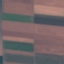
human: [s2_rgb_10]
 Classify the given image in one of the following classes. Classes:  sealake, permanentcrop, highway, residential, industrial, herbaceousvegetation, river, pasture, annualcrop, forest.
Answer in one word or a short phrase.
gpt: AnnualCrop